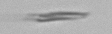
Label: fiber